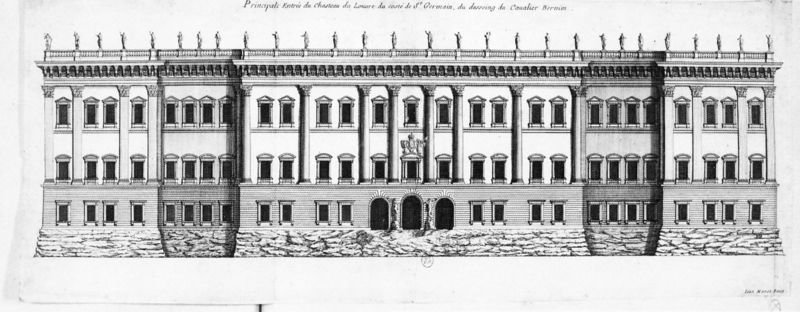
Titel: Louvre Fassadenentwurf, Bernini, zweites Projekt
Künstler: Giovanni Lorenzo Bernini
Institution: Paris, Bibliothèque Nationale
Schlagwörter: fenster, schwarz, skizze, säulen, weiss, zeichnung, gebäude, haus, schloss, architektur, klassizismus, front, fassade, italien, eingang, schwarz-weiß, rathaus, fries, aussenansicht, skulpturen, stockwerke, klassizistisch, historisch, flachdach, italienisch, sch